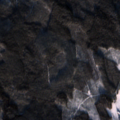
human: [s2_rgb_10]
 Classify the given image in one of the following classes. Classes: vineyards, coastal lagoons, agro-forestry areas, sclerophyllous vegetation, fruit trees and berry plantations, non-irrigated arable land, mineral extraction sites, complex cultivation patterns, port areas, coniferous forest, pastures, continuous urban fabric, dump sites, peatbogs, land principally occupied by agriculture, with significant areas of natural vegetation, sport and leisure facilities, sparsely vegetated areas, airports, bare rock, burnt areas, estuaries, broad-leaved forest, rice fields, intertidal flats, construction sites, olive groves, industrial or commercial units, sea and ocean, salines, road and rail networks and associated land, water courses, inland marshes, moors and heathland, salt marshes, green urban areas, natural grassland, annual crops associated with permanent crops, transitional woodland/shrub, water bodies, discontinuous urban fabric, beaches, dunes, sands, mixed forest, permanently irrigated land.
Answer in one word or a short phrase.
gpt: coniferous forest, mixed forest, transitional woodland/shrub